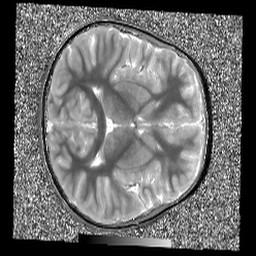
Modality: T1map
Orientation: axial
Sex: female
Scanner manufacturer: siemens
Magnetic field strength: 3 T
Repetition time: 5 s
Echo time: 0.00355 s